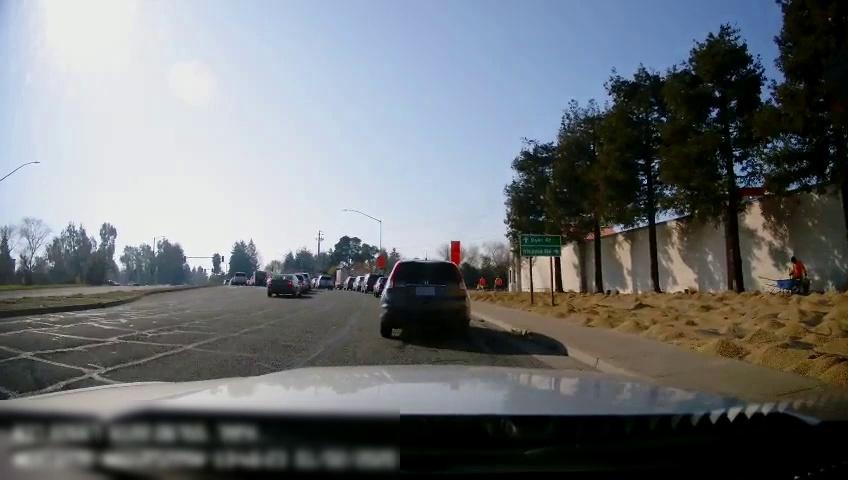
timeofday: Day
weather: Sunny
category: Drivable Space
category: Drivable Space
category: Pedestrians
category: Pedestrians
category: Pedestrians
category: Vehicles | SUV
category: Vehicles | Truck
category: Vehicles | Car
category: Vehicles | Car
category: Vehicles | Car
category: Vehicles | Car
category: Vehicles | SUV
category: Vehicles | SUV
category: Vehicles | Car
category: Vehicles | SUV
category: Vehicles | SUV
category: Vehicles | SUV
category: Vehicles | Car
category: Traffic | Signs
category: Traffic | Signs
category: Traffic | Signs